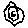
Label: hexagon